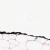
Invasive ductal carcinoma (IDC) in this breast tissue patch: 0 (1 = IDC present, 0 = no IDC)